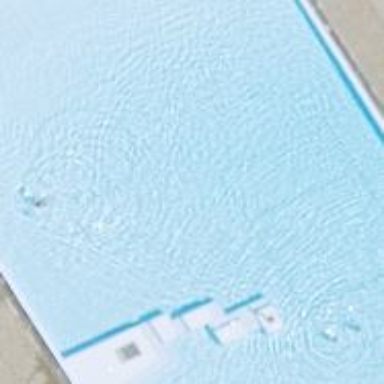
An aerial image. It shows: Swimming pool located in leisure land.